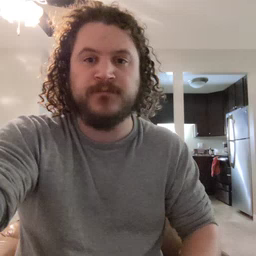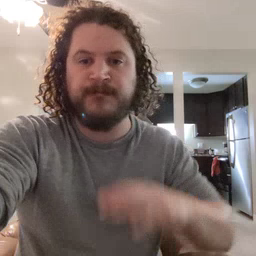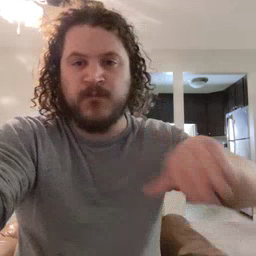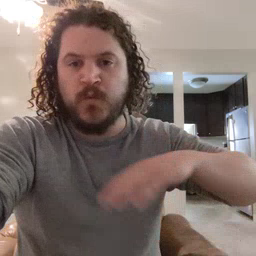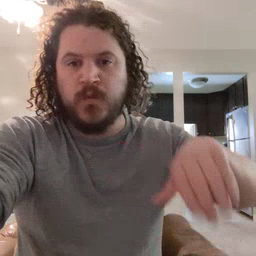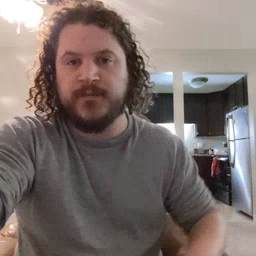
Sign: pool